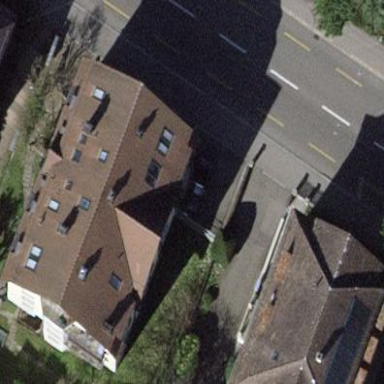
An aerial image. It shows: Gabled building.